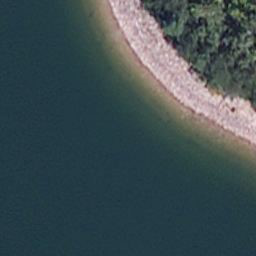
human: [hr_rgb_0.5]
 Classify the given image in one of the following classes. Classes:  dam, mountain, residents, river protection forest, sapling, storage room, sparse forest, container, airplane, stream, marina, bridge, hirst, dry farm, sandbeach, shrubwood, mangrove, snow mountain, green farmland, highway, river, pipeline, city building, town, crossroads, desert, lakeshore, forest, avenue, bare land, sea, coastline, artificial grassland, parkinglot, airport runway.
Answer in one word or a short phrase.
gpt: lakeshore